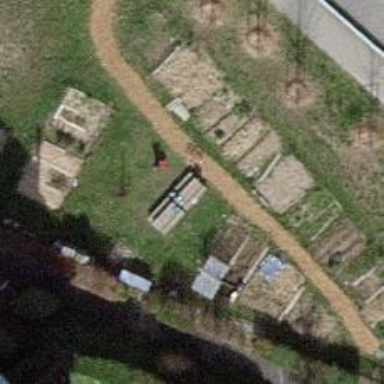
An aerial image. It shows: Picnic table located in leisure land area.